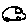
Label: car